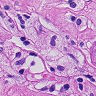
Metastatic tissue present: yes